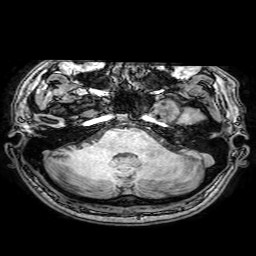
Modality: T1w
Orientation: coronal
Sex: male
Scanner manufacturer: philips
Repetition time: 0.008184 s
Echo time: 0.00378 s